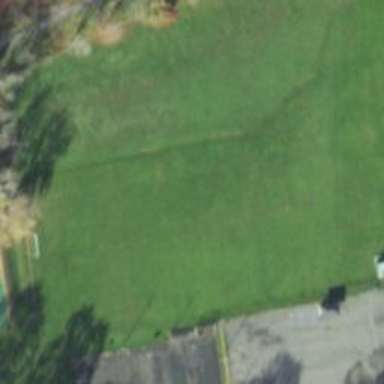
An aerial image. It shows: Soccer pitch for outdoor sports and leisure activities.